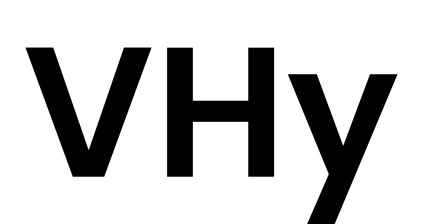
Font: Poppins-SemiBold